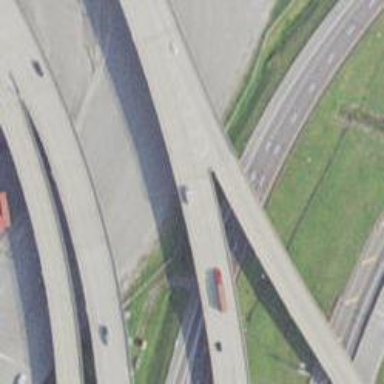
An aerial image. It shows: Bridge on motorway link.